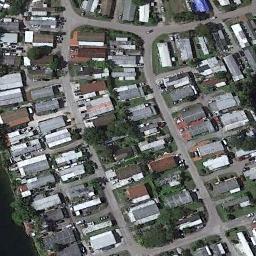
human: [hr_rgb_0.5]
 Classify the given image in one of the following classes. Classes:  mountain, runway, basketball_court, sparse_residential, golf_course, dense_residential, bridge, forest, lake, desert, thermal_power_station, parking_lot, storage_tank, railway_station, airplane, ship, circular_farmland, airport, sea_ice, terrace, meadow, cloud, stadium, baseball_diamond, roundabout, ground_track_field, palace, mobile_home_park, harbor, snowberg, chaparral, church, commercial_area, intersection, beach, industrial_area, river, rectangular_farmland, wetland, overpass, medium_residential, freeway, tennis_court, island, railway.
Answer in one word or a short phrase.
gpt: dense_residential